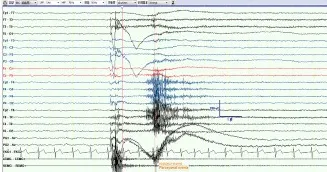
The EMG and EEG features of VEEG in the new case. (C, D) The feature of EEG and EMG when the patient presented a paroxysmal event of myospasm.
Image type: electrography (ekg)